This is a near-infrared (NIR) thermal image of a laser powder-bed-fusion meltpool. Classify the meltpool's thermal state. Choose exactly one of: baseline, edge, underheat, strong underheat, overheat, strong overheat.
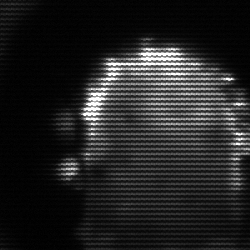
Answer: baseline